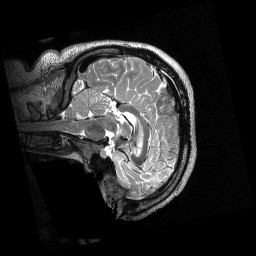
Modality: T2w
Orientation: sagittal
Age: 26
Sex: male
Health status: healthy
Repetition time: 3.2 s
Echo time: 0.563 s